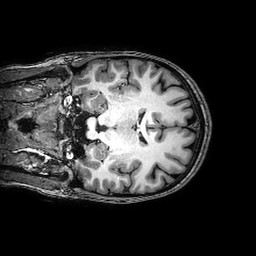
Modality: T1w
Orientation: coronal
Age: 26
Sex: female
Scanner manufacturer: philips
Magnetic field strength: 3 T
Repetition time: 0.008322 s
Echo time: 0.00383 s